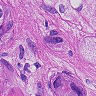
Metastatic tissue present: yes